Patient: sex M, age 69
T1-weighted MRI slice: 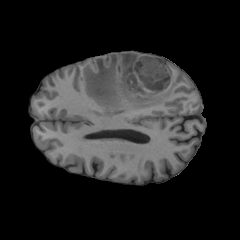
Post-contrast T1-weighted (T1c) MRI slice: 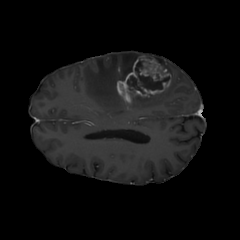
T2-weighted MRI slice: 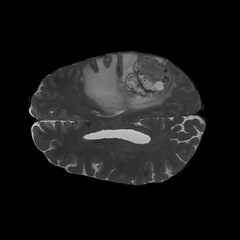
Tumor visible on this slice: yes
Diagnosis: Glioblastoma, IDH-wildtype
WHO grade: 4